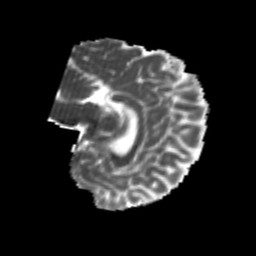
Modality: MD
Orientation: sagittal
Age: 22
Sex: female
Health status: healthy
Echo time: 0.074 s